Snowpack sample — Buffalo Mountain, Silverthorne, Colorado, USA (1/25/25, 10:11 AM MST)
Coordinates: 39.6222, -106.1139
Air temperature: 22 °F
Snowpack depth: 110 cm
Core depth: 10 cm
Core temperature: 46.4 °F
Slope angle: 12°, slope face: 102°
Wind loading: high
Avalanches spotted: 0
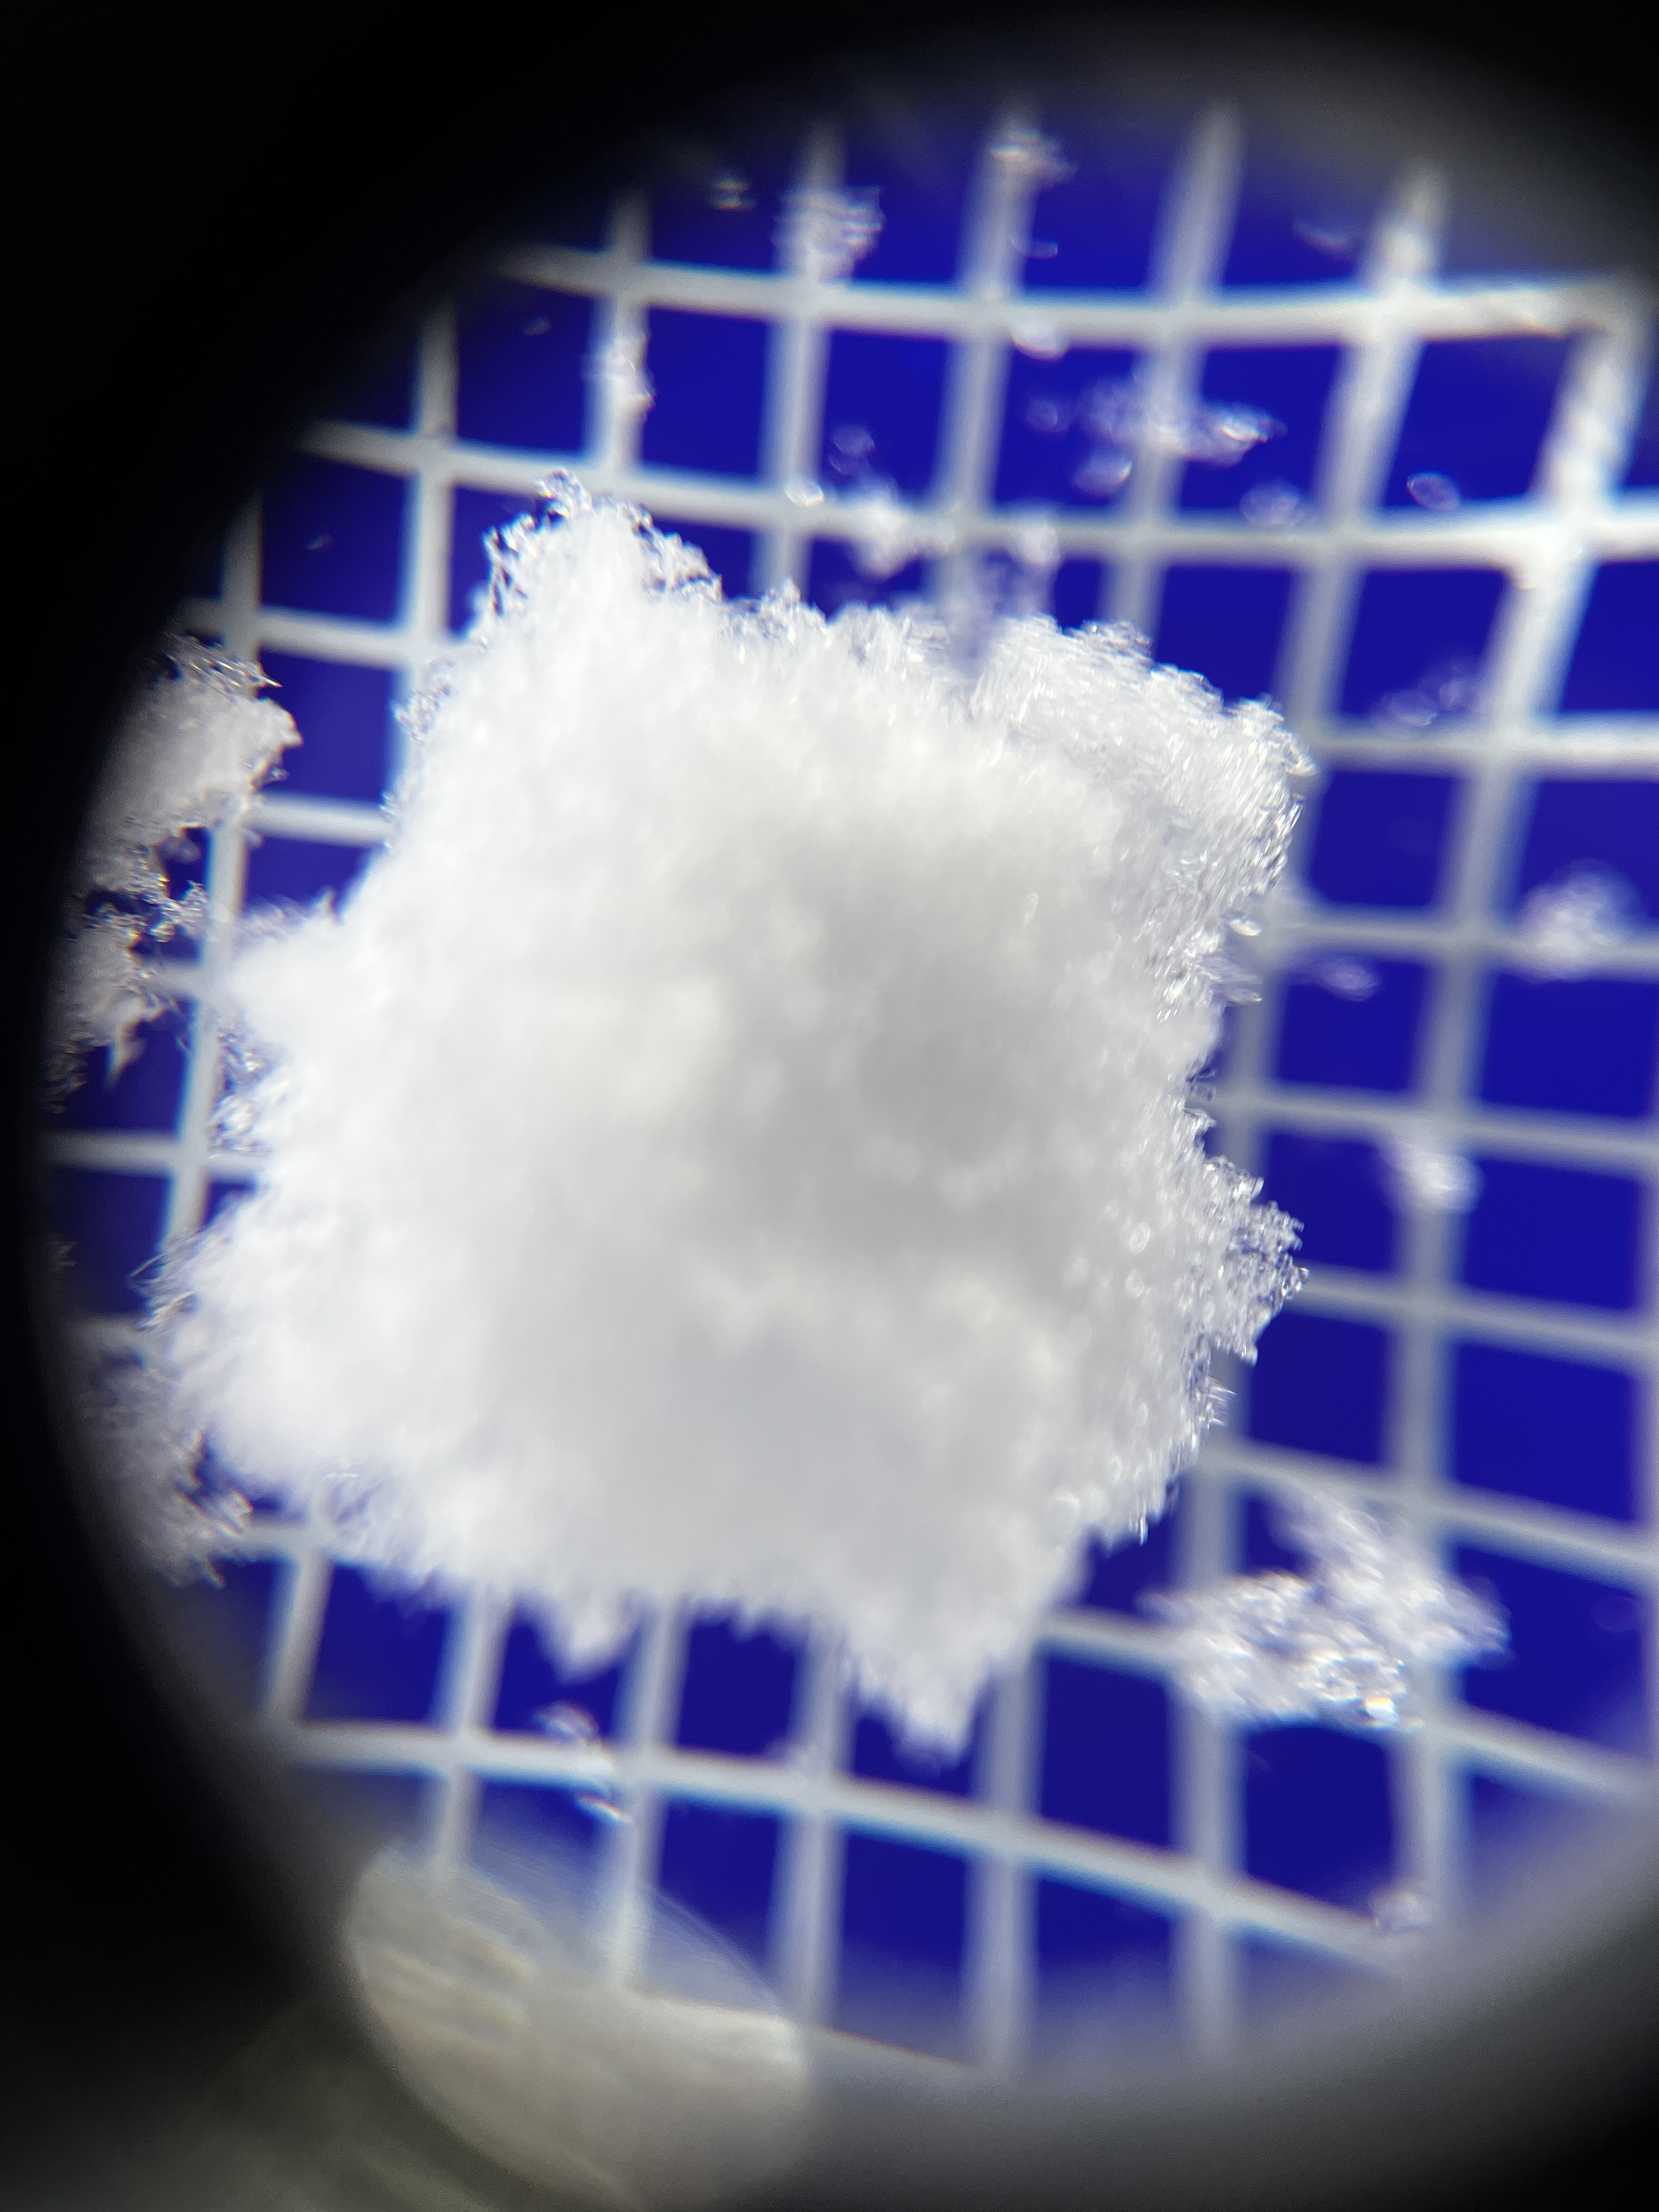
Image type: magnified_profile
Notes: No avalanches nearby, collected on the outskirts of a fire break 15 meters from the treeline, on way to Buffalo and Red Mountain